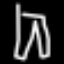
Label: pants